Question: I want to have a continuous Cell, which is not cropped to the width of the corresponding table column. Returning 'YES' to the '- (BOOL)outlineView:(NSOutlineView *)outlineView isGroupItem:(id)item' delegate method takes no effect.
This screenshot visualizes my problem:

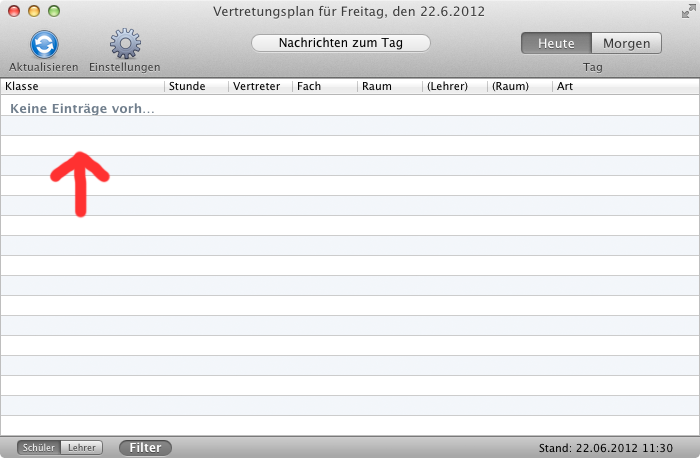
Answer: According to the <URL>, it will be used to draw group rows.